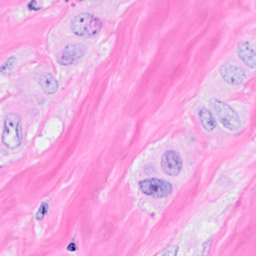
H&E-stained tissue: Breast